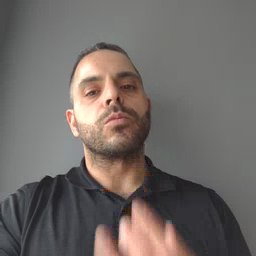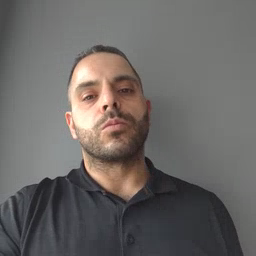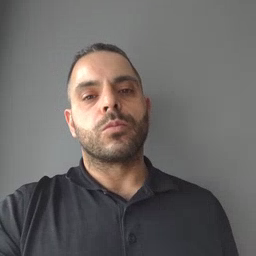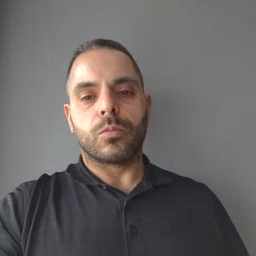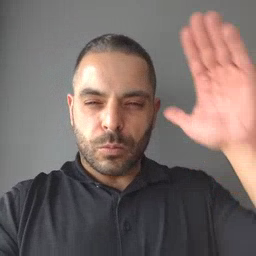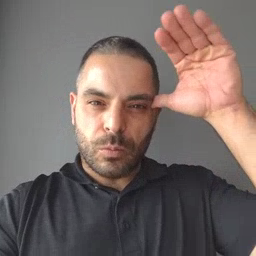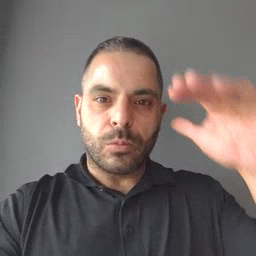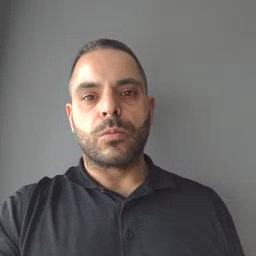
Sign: donkey